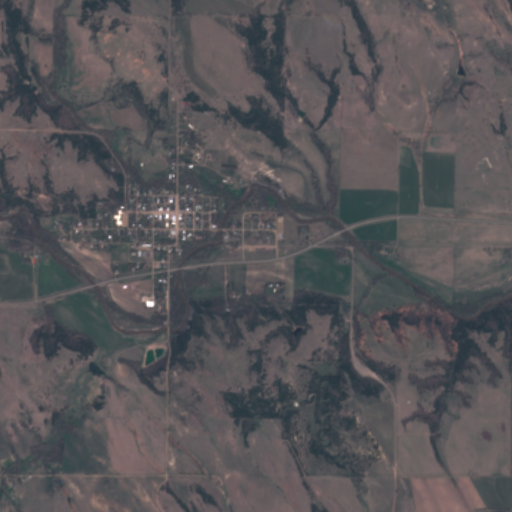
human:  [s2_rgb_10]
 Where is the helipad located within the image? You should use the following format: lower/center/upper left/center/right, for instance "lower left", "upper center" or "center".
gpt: The helipad is located in the center left of the image.
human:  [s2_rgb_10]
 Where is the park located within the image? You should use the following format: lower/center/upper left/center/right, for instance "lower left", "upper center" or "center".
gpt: The park is located in the left of the image.
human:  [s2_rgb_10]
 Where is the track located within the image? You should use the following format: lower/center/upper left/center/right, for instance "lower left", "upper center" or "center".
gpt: The track is located in the upper left of the image.
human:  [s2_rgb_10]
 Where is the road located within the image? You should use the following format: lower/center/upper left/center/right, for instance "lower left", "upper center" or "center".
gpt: There is no road in the image.